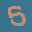
Label: 5